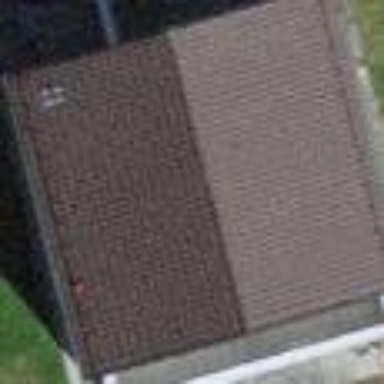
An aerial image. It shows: Building with tile roof.